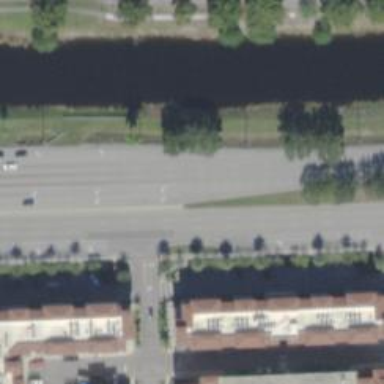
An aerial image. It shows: Primary highway with separate asphalt sidewalks.